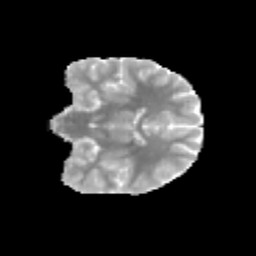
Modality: MD
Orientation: coronal
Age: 10
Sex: female
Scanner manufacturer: siemens
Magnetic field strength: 3 T
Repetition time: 3.8 s
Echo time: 0.07 s